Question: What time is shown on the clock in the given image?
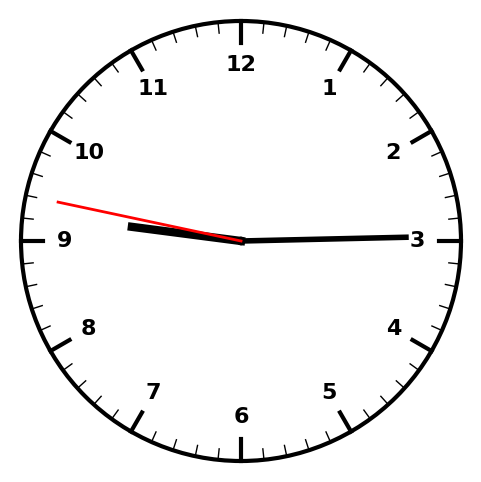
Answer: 09:14:47